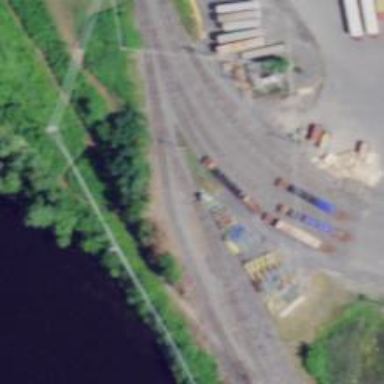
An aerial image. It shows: Railway spur service.